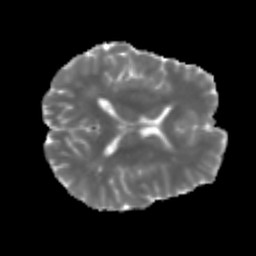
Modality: MD
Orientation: axial
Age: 42
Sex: male
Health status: healthy
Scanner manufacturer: siemens
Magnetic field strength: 3 T
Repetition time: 3.6 s
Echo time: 0.092 s